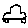
Label: car